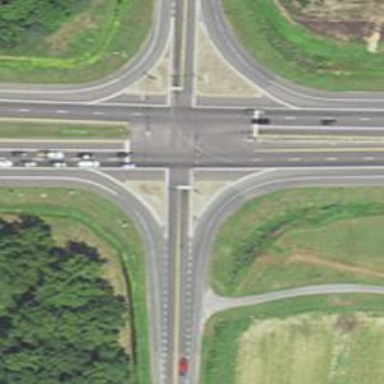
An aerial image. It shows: Trunk link highway.